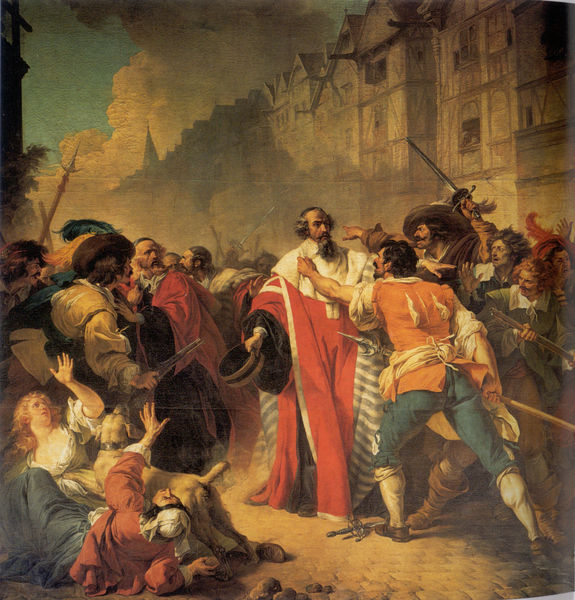
Titel: Le président Molé arrêté par les factieux pendant les troubles de la Fronde, Die Verhaftung des Präsidenten Molé
Künstler: Francois André Vincent
Standort: Paris
Institution: Chambre des Députés
Schlagwörter: angriff, blau, dunkel, feder, feuer, gemälde, hand, himmel, kampf, mann, schatten, schurz, umhang, wolken, frauen, gelb, kirchturm, menschen, mädchen, stadt, braun, frankreich, frau, haar, hell, hut, kleider, licht, männer, orange, paris, rücken, strasse, szene, weiss, dame, gebäude, gürtel, haus, hund, rot, tier, wolke, malerei, menge, bart, hose, kappe, mütze, böse, federn, geschichte, hermelin, historie, kleidung, kragen, mensch, stein, steine, hände, häuser, qualm, rauch, sonne, boden, geistlicher, gewand, mantel, adel, kind, personen, person, locken, kinder, kirchturmspitze, turm, turmspitze, federhut, liegen, fassade, fassaden, pflaster, jungen, giebel, platz, brand, dampf, gewalt, krieg, schlacht, sturm, bischof, bishop, blue, cardinal, church, conflict, crowd, feathers, fight, hat, historienbild, könig, lanze, men, oil, people, pope, priest, red, religious, robes, soldaten, soldier, soldiers, sword, swords, white, window, women, france, old, painting, robe, woman, yellow, gestreift, gown, picture, brown, junge, aufruhr, bewaffnet, kopfsteinpflaster, pflastersteine, revolution, schwert, schwerter, streit, säbel, waffen, aufstand, demo, demonstration, revolte, soldat, stöcke, waffe, bürger, getümmel, adeliger, degen, stiefel, herrscher, kardinal, schuh, kämpfen, feather, pelzmantel, smoke, classic, cloud, clouds, fighting, man, sky, struggle, dolch, dramatik, flehen, mittelalter, historienmalerei, klerus, building, house, houses, street, tower, village, fachwerk, fachwerkhaus, death, fachwerkhäuser, lanzen, baroque, feet, sash, spain, spanish, holländisch, pike, speer, path, road, bottich, meute, drawing, shadow, coat, fur, realism, dog, hats, battle, beard, french, saint, story, theatralisch, drama, british, dead, gerangel, scene, town, peasants, pistole, historisch, city, cape, cloak, vest, häuserzeile, history, renaissance, holzbau, brick, buildings, colorful, pants, war, bürgerkrieg, fire, warrior, pelzbesatz, steam, stripes, lying, kleriker, unmut, bischoff, rich, protest, aufstend, d'rtagnan, handgreiflich, häüser, kirchenfürst, musketiere, pfalster, protagonisten, schürzr, waggen, begging, landsknechte, poor, dagger, violence, historisierend, anger, angry, argument, confrontation, help, spears, barock, words, europe, fear, massacre, murder, pain, chaos, image, weapon, gun, guns, despair, catholic, dying, spear, leggings, cobblestones, european, saber, rebellion, haäuser, crying, beards, rococco, hermine, official, power, fortress, attack, riot, musket, hüte, 19. jahrhundert, lance, weapons, nobleman, macht, 19., da vinci, glatze, hilfe, volk, mützen, helebarde, homes, 18th century, woilken, count, quarrel, midieval, michelangelo, 1800, churhcman, halberds, halberd, bobblestone, threat, feathered hats, combat, cavaliers, injustice, leader, roaylty, civil, knive, mob, 1700, uprising, capture, midevil, revolt, tiziano, 700, rebel, wat, plume, comotion, sir, poverty, raicj, han, cry, sword fight, ware, enprisonement, assault, yell, mutiny, surrender, robed, clamor, red robe, vaticcan, distress, medevil, organe, renaisance, muscket, crwod, geistlciher, confront, resistance, class battle